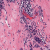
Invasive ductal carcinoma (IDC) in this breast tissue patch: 0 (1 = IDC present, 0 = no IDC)